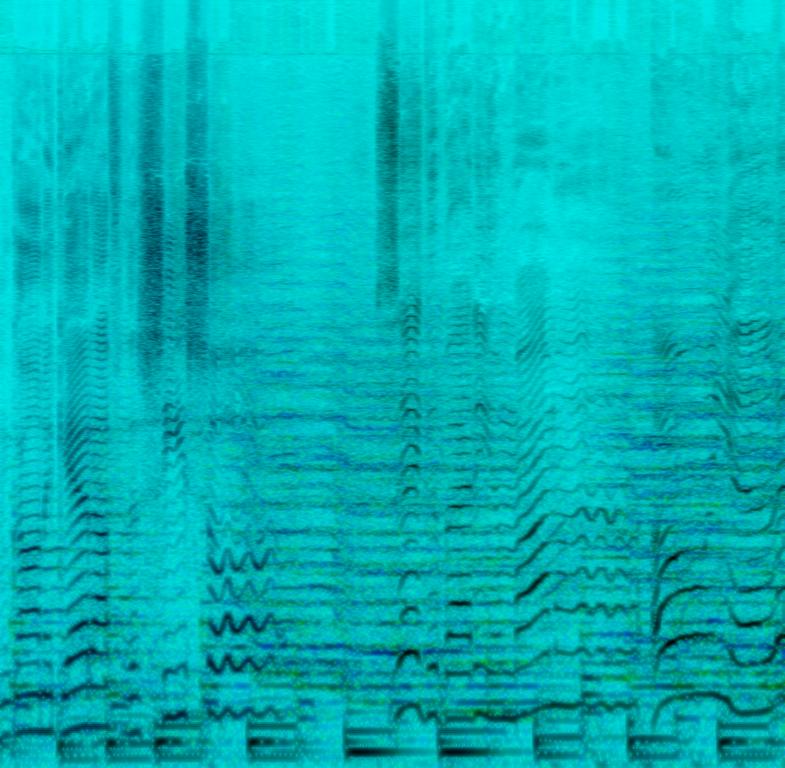
The Swing song features an echoing male vocal singing over smooth double bass, offbeat soft piano chords and widely spread sustained strings melody. It sounds easygoing, relaxing, smooth, warm and euphoric as it reminds of Christmas.